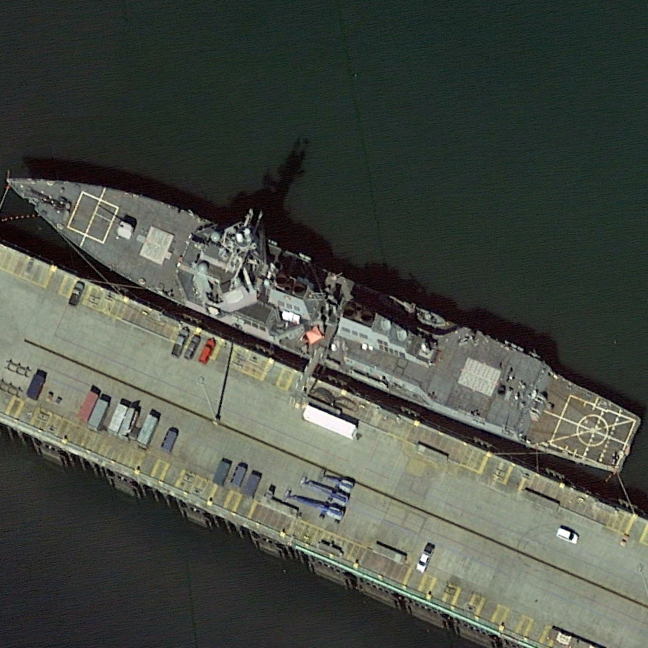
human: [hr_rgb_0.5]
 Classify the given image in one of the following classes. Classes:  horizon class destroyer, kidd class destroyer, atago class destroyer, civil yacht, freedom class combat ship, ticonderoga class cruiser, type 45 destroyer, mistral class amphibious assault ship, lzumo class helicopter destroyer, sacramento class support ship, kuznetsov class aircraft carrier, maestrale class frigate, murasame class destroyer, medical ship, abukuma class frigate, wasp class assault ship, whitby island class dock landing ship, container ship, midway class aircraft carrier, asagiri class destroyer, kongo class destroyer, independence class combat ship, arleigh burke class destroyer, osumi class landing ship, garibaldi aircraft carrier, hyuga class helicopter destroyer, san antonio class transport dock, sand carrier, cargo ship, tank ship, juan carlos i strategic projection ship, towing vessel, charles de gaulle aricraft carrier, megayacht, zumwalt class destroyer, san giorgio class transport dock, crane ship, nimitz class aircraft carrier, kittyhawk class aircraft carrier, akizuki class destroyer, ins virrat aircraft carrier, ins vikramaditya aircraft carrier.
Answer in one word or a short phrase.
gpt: Arleigh Burke class destroyer